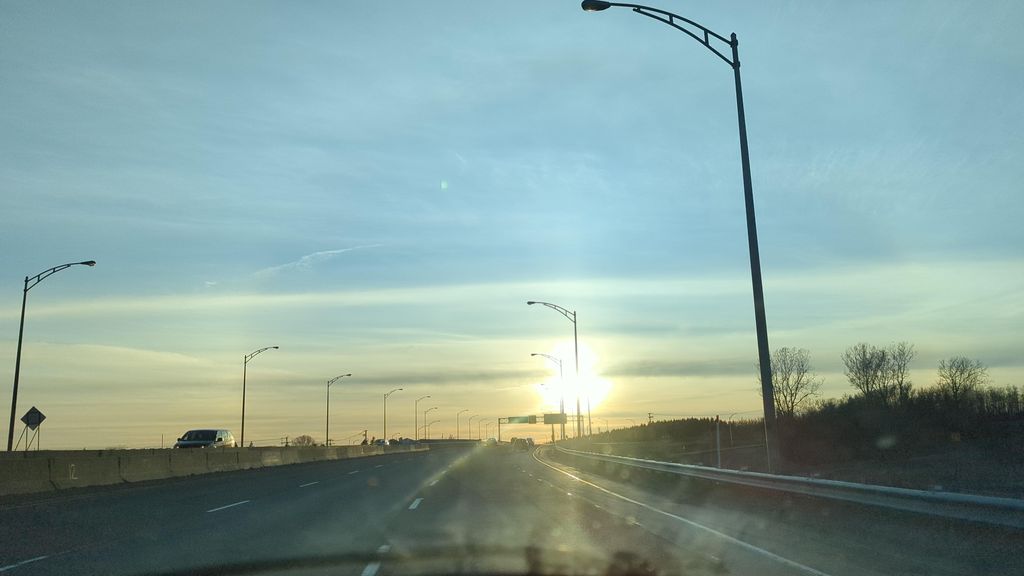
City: quebec_city